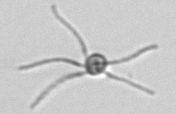
Label: Ophiaster